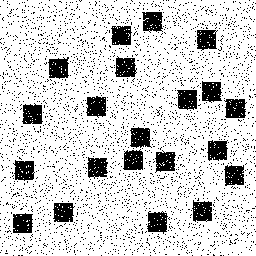
Squares: 21
Triangles: 0
Stars: 0
Total shapes: 21